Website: macys
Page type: gifting
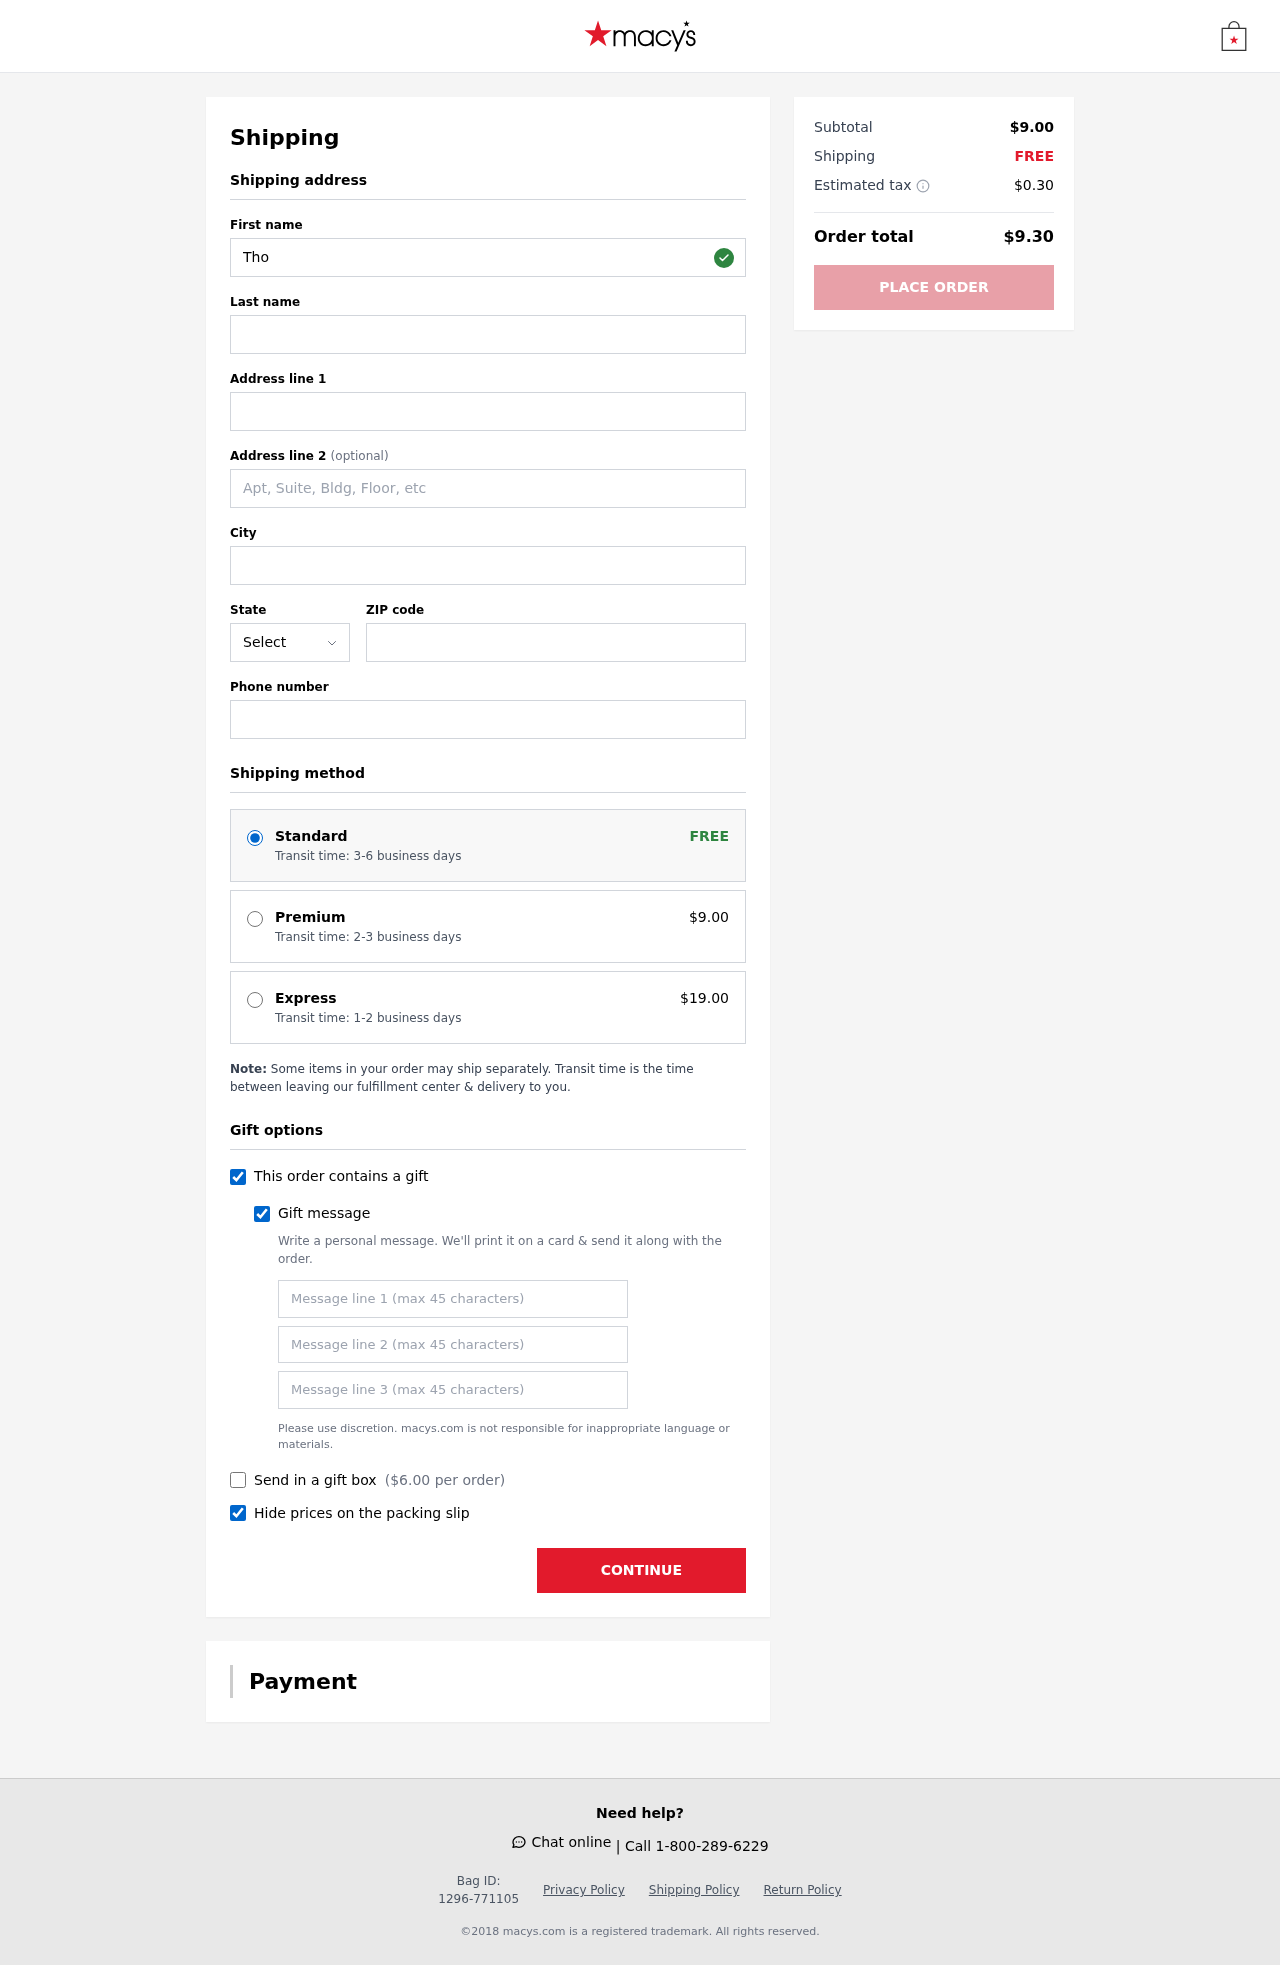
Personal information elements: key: PII_STATE_ABBR
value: OK
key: PII_FIRSTNAME
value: Thomas
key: PII_LASTNAME
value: Carter
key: PII_STREET
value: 7396 Melissa Stream Suite 772
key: PII_STREET2
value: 84235 Phillips Trafficway Suite 413
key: PII_CITY
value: Port Susanfurt
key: PII_POSTCODE
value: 60543
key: PII_PHONE
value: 2572530963
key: PII_GIFT_MESSAGE
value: Hey Caleb, I saw this peppermint vanilla hand soap and immediately thought of you—it's perfect for freshening up your space! Just a little something to bring a touch of cheer to your day. Enjoy!  Thomas
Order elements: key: ORDER_SHIPPING_STANDARD
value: Transit time: 3-6 business days
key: ORDER_SHIPPING_PREMIUM
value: Transit time: 2-3 business days
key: ORDER_SHIPPING_PREMIUM_PRICE
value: $9.00
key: ORDER_SHIPPING_EXPRESS
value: Transit time: 1-2 business days
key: ORDER_SHIPPING_EXPRESS_PRICE
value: $19.00
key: ORDER_GIFT_BOX_PRICE
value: $6.00
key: ORDER_SUBTOTAL
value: $9.00
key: ORDER_SHIPPING_COST
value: FREE
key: ORDER_TAX
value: $0.30
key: ORDER_TOTAL
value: $9.30